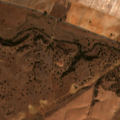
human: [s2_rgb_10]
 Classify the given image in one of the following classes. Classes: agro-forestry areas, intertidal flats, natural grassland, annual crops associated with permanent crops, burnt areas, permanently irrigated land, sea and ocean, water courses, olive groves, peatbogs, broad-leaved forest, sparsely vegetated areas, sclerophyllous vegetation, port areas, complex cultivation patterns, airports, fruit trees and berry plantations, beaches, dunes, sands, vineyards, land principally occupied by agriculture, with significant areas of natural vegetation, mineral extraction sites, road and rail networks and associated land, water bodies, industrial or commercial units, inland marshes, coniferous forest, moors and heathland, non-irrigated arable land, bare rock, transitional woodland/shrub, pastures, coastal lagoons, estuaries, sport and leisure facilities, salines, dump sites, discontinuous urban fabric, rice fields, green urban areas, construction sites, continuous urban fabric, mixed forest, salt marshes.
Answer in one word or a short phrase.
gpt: non-irrigated arable land, olive groves, land principally occupied by agriculture, with significant areas of natural vegetation, agro-forestry areas, transitional woodland/shrub